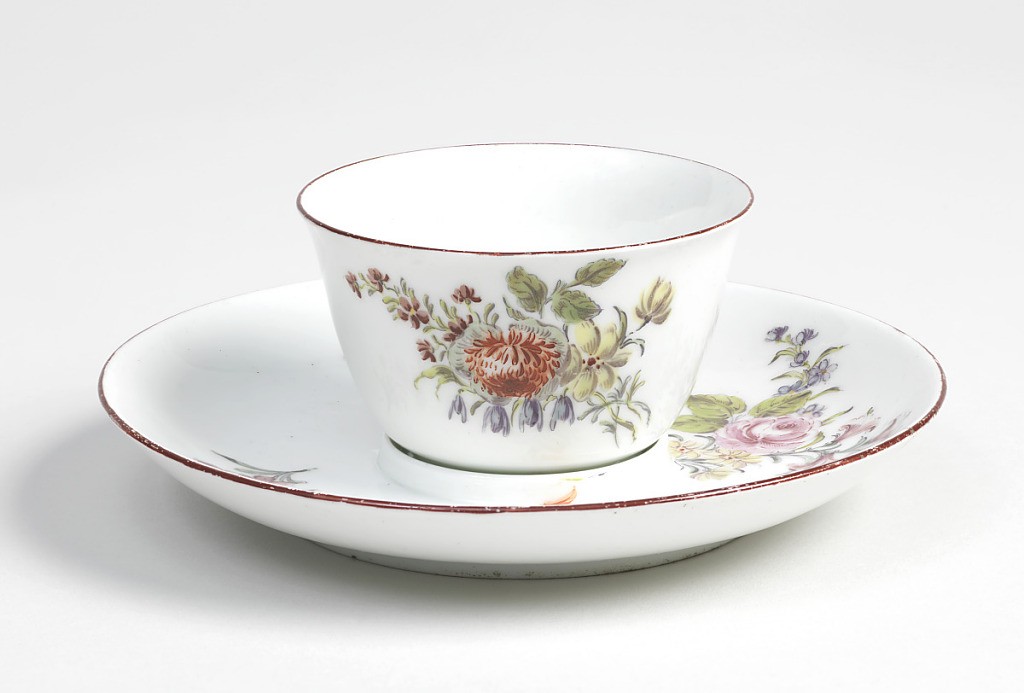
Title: Tea Bowl with Trembleuse Saucer
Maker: Chelsea Porcelain Manufactory, English, 1745 – 1784
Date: ca. 1755
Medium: soft paste porcelain, vitreous enamel
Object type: tea bowl and saucer
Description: Tea bowl and trembleuse saucer. Both show scattered flowers and brown line at rim.